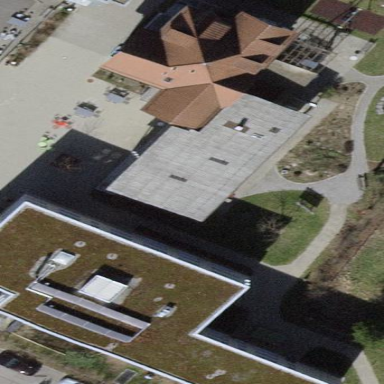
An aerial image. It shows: Building.